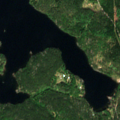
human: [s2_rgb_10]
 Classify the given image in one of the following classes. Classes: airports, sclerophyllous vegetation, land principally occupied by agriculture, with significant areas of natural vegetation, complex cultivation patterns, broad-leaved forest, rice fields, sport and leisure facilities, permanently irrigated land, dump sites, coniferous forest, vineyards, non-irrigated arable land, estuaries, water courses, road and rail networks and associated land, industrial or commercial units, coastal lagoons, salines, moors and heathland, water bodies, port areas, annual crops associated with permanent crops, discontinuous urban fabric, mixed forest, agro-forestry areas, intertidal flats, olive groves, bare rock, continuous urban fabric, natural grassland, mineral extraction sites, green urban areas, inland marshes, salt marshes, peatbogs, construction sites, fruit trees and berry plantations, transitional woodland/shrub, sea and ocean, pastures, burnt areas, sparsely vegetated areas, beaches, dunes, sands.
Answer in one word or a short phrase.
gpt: coniferous forest, mixed forest, water bodies